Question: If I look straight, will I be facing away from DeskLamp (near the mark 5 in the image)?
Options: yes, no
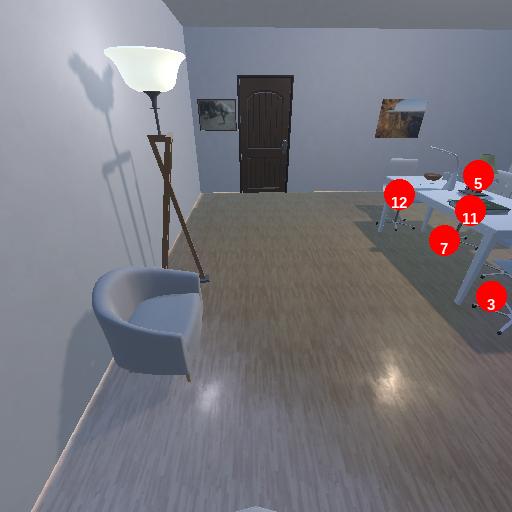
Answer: yes